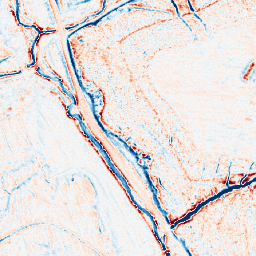
Category: classical
Decomposition family: gaussian
Decomposition parameters: sigma: 2
Upsampling method: area
Upsampling parameters: scale: 2
Upsampling scale: 2